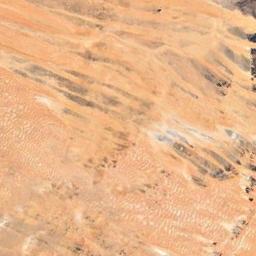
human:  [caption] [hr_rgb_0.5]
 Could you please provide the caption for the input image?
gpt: The light yellow desert covers the brown bare land .

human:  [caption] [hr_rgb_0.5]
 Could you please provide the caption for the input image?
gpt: There are yellow desert with lines of green plants .

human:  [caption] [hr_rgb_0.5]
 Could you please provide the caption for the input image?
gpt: There are many lines in the desert .

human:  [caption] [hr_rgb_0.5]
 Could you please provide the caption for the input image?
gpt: A yellow desert covered with sand and some bare land .

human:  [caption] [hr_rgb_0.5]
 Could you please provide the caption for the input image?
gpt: The desert has yellow sand and some decayed rocks .